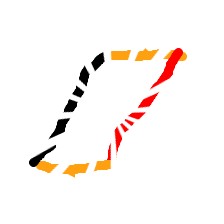
Shape: parallelogram